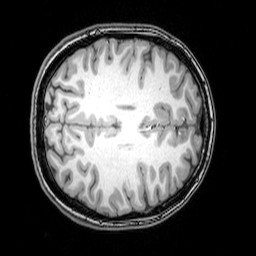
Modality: T1w
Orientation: axial
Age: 23
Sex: female
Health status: healthy
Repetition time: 0.081 s
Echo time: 0.037 s